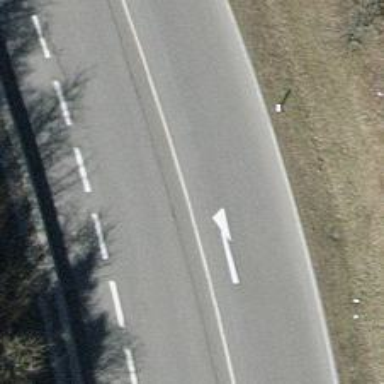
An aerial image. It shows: Primary road with asphalt surface.